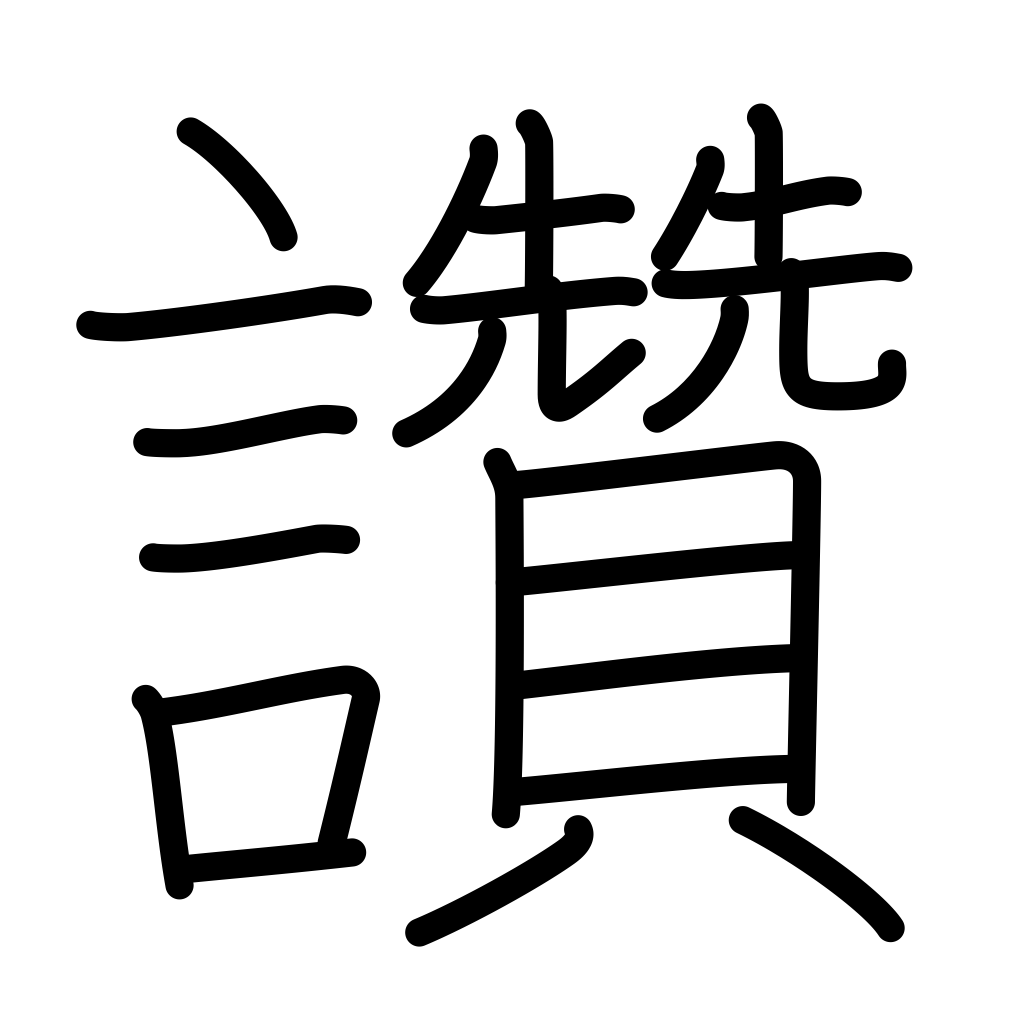
Meaning: praise, picture title